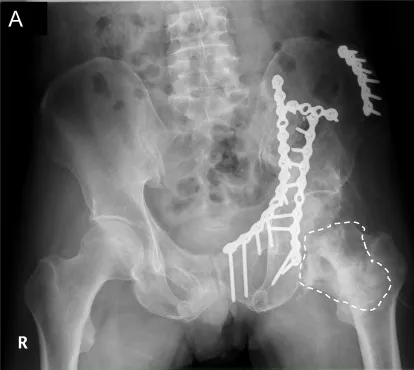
Anteroposterior.
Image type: radiology (x_ray)